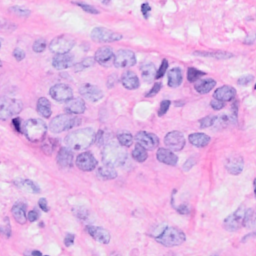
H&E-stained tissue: Breast